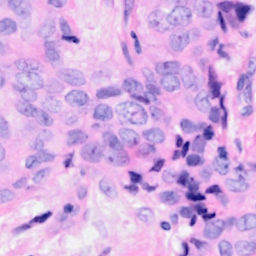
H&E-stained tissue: Breast